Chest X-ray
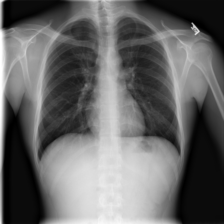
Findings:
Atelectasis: negative
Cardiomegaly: negative
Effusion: negative
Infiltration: negative
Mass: negative
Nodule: negative
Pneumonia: negative
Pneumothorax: negative
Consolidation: negative
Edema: negative
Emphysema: negative
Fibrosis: negative
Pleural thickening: negative
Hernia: negative